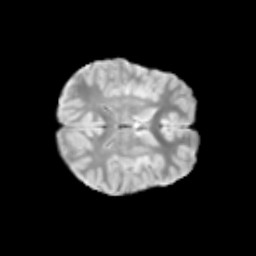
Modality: T2w
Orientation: axial
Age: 12
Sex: female
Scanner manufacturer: siemens
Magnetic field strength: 3 T
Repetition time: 3.8 s
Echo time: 0.07 s